Interaction volume radius: 10 \u00c5
Interaction volume height: 10 \u00c5
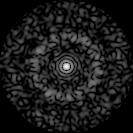
Disorder parameter: 0.8468